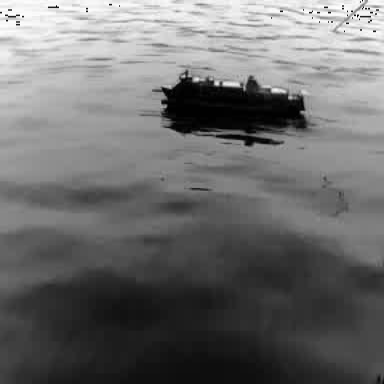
There is a container_ship in the infrared image.